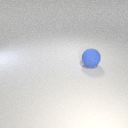
large blue rubber sphere